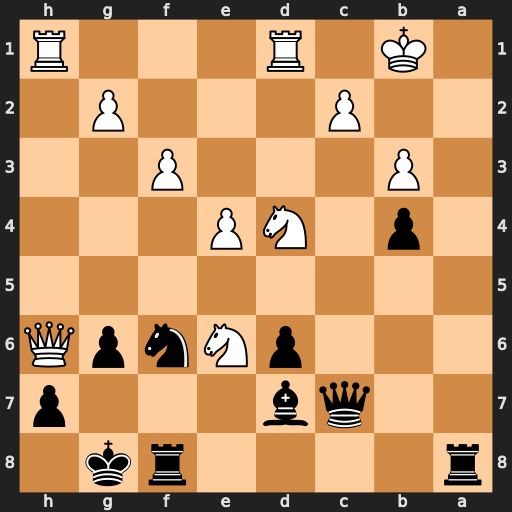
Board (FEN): r4rk1/2qb3p/3pNnpQ/8/1p1NP3/1P3P2/2P3P1/1K1R3R
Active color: b
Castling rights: -
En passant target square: -
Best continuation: Bxe6 Nxe6 Qa7